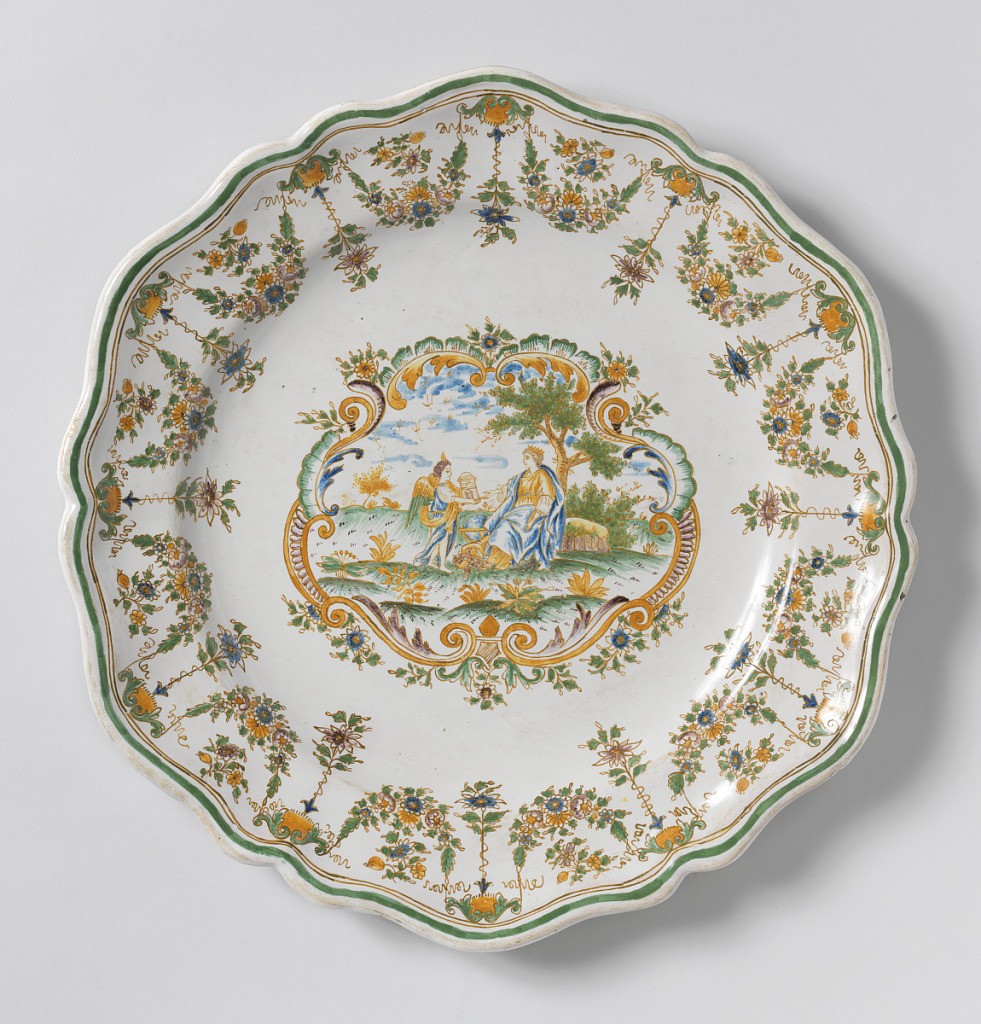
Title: Charger
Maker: Olérys-Laugier Factory, France, founded 1738
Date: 1740–1760
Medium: Tin-glazed earthenware
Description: Circular form with shaped rim decorated with green and ochre borders surrounding floral garlands; center decorated with green, blue-green, and ochre scene in landscape within scrollwork rocaille border. Central scene shows a seated woman wearing a crown. At her feet is a globe and cornucopia with money. Before her, an angel offers a building.